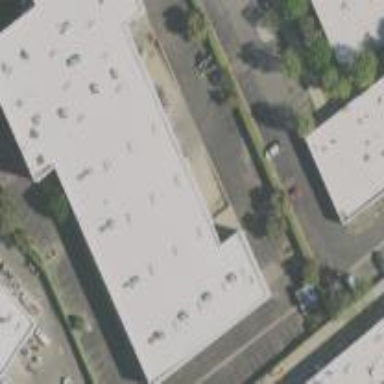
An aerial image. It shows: Warehouse.